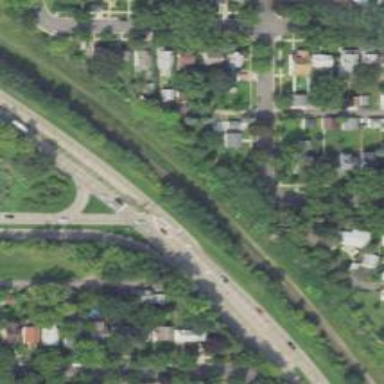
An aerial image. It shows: Trunk link highway.